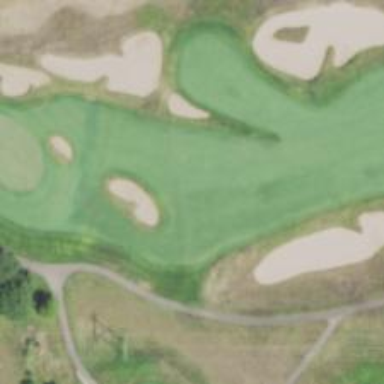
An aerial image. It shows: View of golf hole.